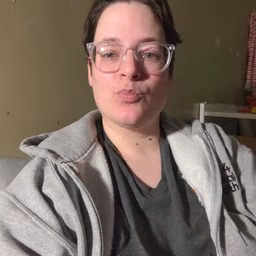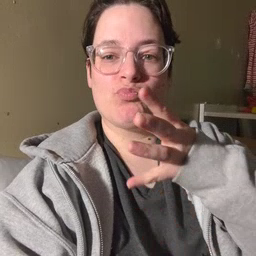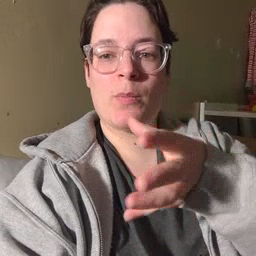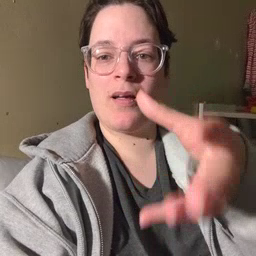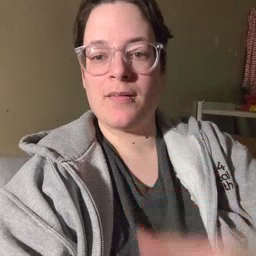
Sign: grandma